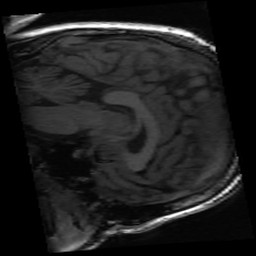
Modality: inplaneT1
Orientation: sagittal